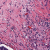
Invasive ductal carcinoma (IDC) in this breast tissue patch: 1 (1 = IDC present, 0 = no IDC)